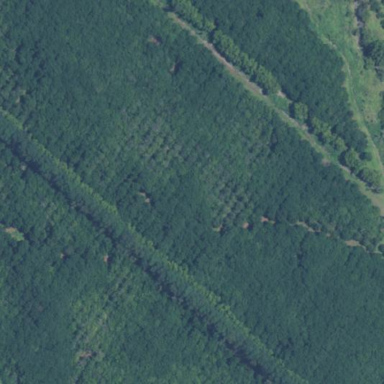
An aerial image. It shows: Orchard filled with macadamia trees.